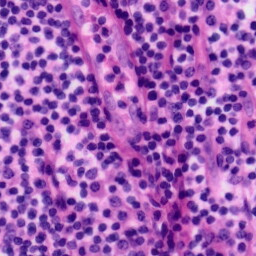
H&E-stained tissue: Tonsil